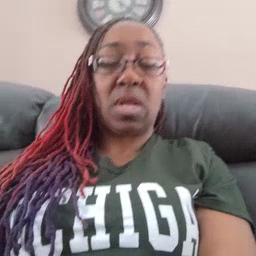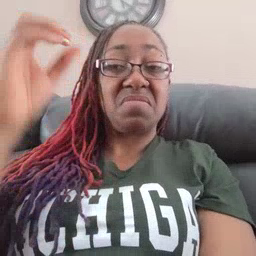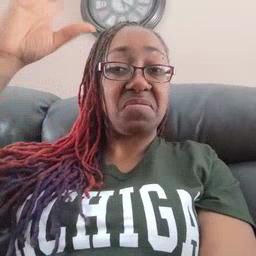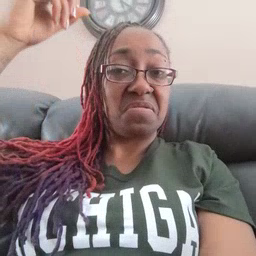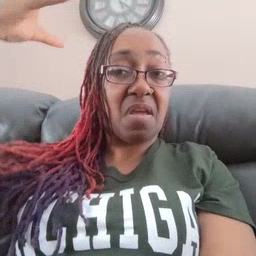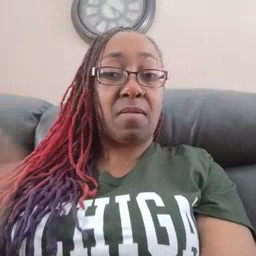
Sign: sun